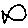
Label: fish